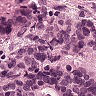
Metastatic tissue present: yes